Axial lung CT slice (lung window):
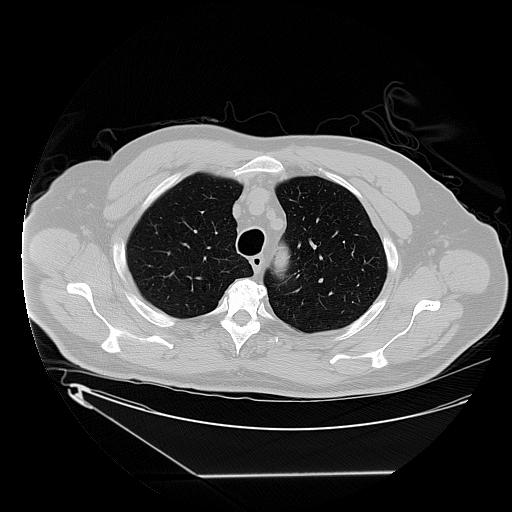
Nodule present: no